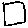
Label: square